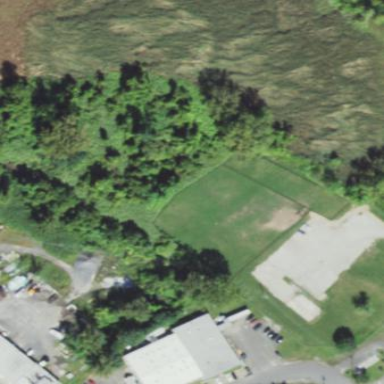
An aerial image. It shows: Fenced dog park area for leisure land.